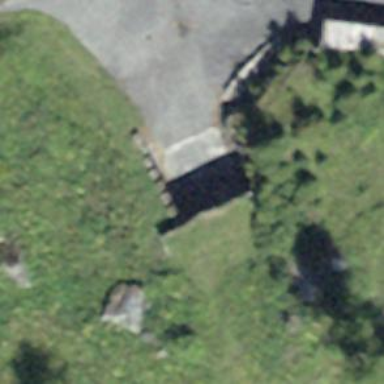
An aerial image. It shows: Retaining wall.